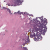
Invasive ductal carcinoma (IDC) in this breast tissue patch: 0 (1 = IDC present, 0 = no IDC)